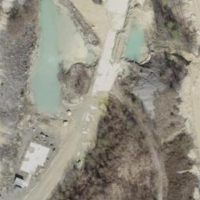
EUNIS habitat code: 56
Species observed at this site:
Mercurialis perennis